Question: I have three points that form a triangle (obviously). But I don't want to draw this triangle but a smaller one inside.

How do I do that with Cairo in C?
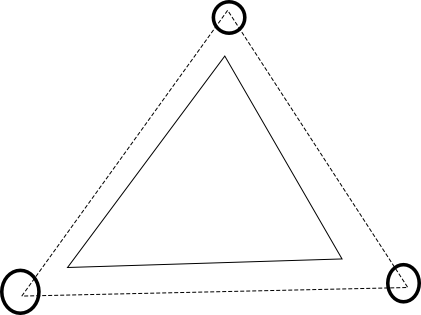
Answer: I think you need to calculate the vertices of new triangle whose sides are equidistant from the sides of the old triangle.
Find unit vectors for adjacent triangle sides ... (|BA| is length of vector BA)
Find unit bisector
Find final position of F point (bisector of needed length) = * NeededDistance / ( x ) ...(denominator is cross product, it is equal to Sin(ABC/2)
Do the same for G and H vertices.

Delphi code and result:
'''
var
P, V: array[0..2] of TPoint;
i, inext, iprev: Integer;
nx, ny, px, py, mx, my, coeff: Double;
distance: Integer;
procedure NormalizeVector(var dx, dy: Double);
var
revlen: Double;
begin
revlen := 1.0 / Hypot(dx, dy);
dx := dx * revlen;
dy := dy * revlen;
end;
begin
Canvas.Brush.Color := Color;
Canvas.FillRect(ClientRect); //clean the blackboard
Randomize;
//big triangle vertices
for i := 0 to 2 do
P[i] := Point(Random(500), Random(500));
//draw big triangle
Canvas.Brush.Style := bsClear;
Canvas.Polygon(P);
for i := 0 to 2 do begin
inext := (i + 1) mod 3; // next vertice index
iprev := (i - 1 + 3) mod 3; // previous vertice index
nx := P[inext].X - P[i].X; //vector to the next vertice
ny := P[inext].Y - P[i].Y;
px := P[iprev].X - P[i].X; //vector to the previous vertice
py := P[iprev].Y - P[i].Y;
NormalizeVector(nx, ny); //make unit vectors
NormalizeVector(px, py);
mx := nx + px;
my := ny + py;
NormalizeVector(mx, my); //unit bisector
distance := 20;
coeff := distance / (mx * py - my * px);
mx := mx * coeff;
my := my * coeff;
//inner triangle vertice
V[i] := Point(P[i].X + Round(mx), P[i].Y + Round(my));
end;
//draw inner triangle
Canvas.Polygon(V);
'''